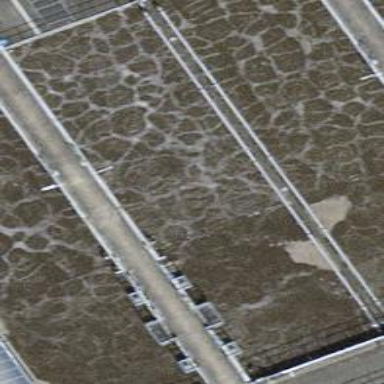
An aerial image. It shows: Body of wastewater.